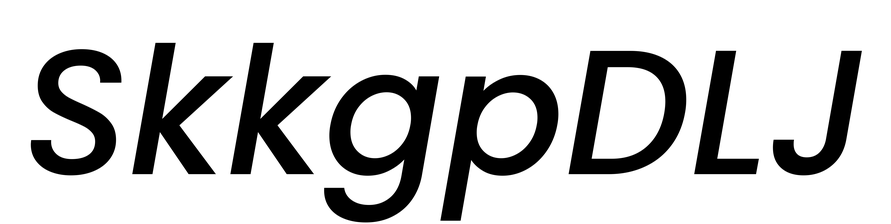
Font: Poppins-MediumItalic